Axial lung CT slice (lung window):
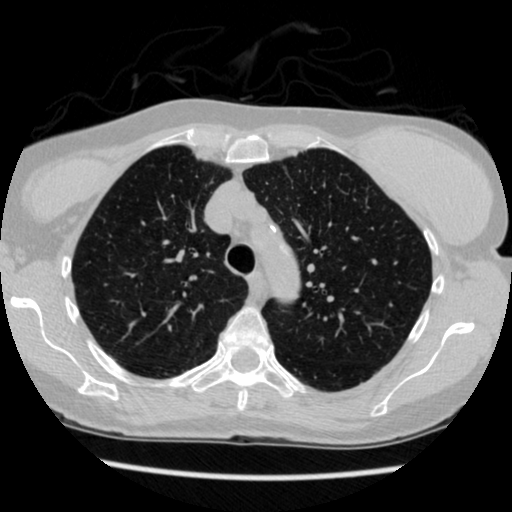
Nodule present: no